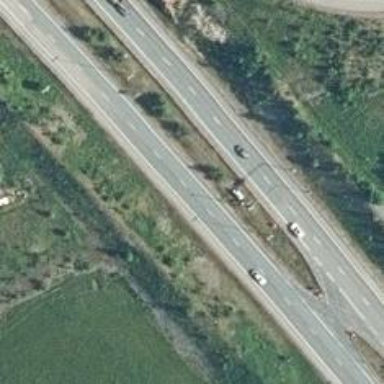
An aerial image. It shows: Asphalt motorway.